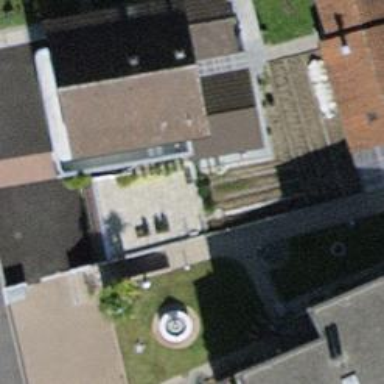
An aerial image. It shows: Detached building with gabled roof. The roof is pitched in shape.